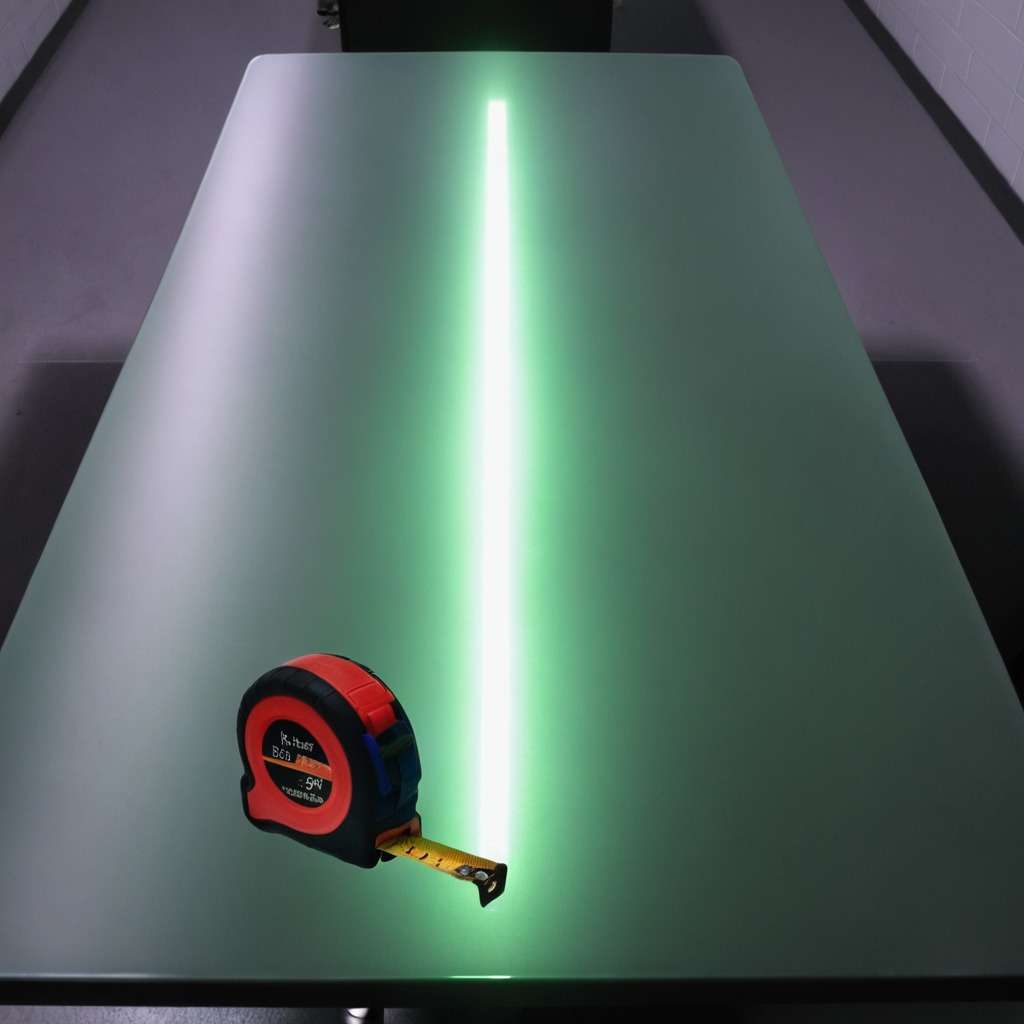
A measuring tape is lying on a clean empty table in a railway signal maintenance room.